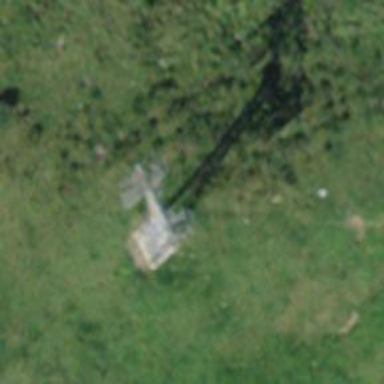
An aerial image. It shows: Pylon for aerialway.